Question: I am trying to obtain client's time zone for one of my projects using PHP. Saw a post in stackoverflow with solutions for what I was looking for. Here's the link to that post.
<URL>
I followed the but it produced an error something like this.

Suppose '$_SERVER['REMOTE_ADDR']' returns '212.88.207.202' to '$ip', I hardcoded that value to '$ip' in my develpoment phase.
It doesn't matter since hardcoding '212.88.207.202' or using '$_SERVER['REMOTE_ADDR']' this returns the same value to '$ip'.
But when I run the page, I get this error.
'''
Warning: file_get_contents(http://smart-ip.net/geoip-json/212.88.207.202): failed to open stream: No connection could be made because the target machine actively refused it.
'''
Here's the code
'''
<?php
$ip = '212.88.207.202'; // means we got user's IP address
$json = file_get_contents( 'http://smart-ip.net/geoip-json/' . $ip); // this one service we gonna use to obtain timezone by IP
// maybe it's good to add some checks (if/else you've got an answer and if json could be decoded, etc.)
$ipData = json_decode($json, true);
//var_dump($ipData);
if ($ipData['timezone']) {
$tz = new DateTimeZone( $ipData['timezone']);
$now = new DateTime( 'now', $tz); // DateTime object corellated to user's timezone
} else {
// we can't determine a timezone - do something else...
}
?>
'''
Where did I go wrong???
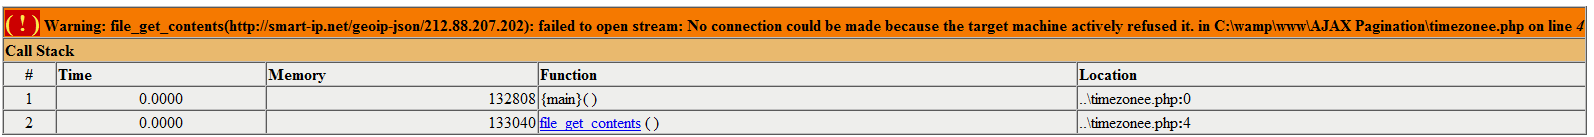
Answer: Well.....the problem is with the target machine. I tried opening smart-ip.net in my browser, but I wasn't able to do so. I think they are no longer running their service. That is the reason why target machine actively refused my connection. Viola!